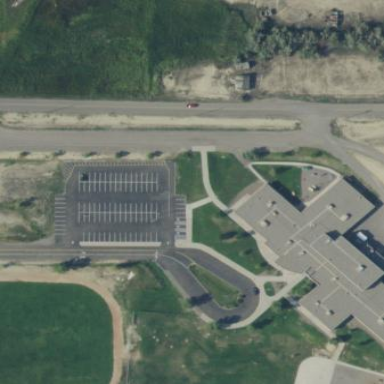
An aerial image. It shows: School.